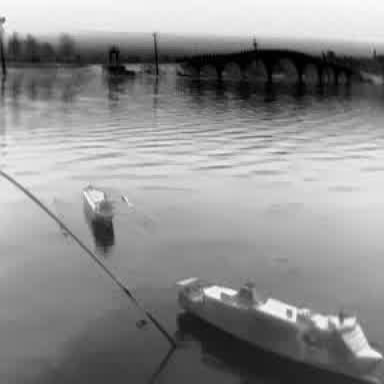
There is a liner in the infrared image.